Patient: sex M, age 46
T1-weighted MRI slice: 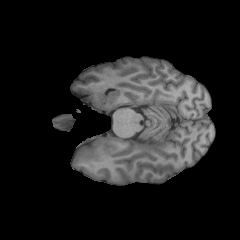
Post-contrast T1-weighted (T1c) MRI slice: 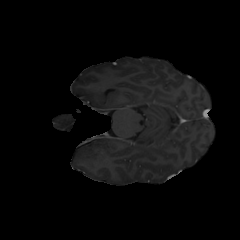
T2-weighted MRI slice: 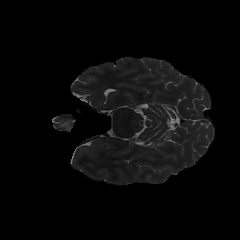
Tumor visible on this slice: yes
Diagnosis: Astrocytoma, IDH-mutant
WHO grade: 2